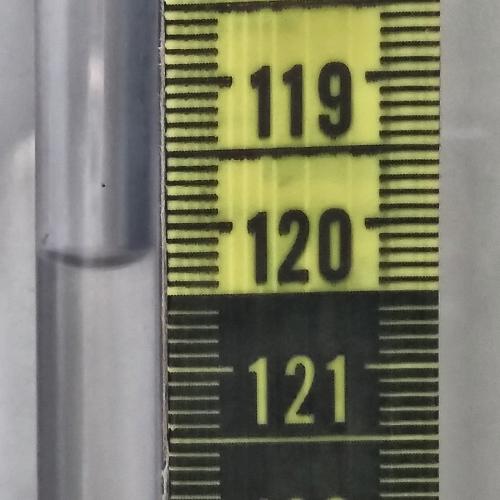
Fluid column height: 120.2 cm